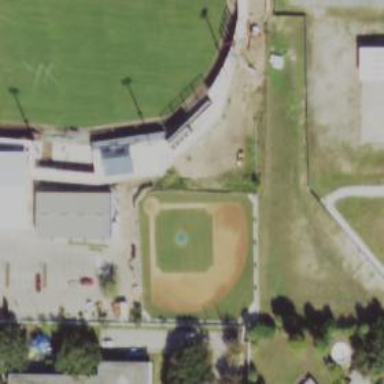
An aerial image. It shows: Baseball pitch for leisure land.